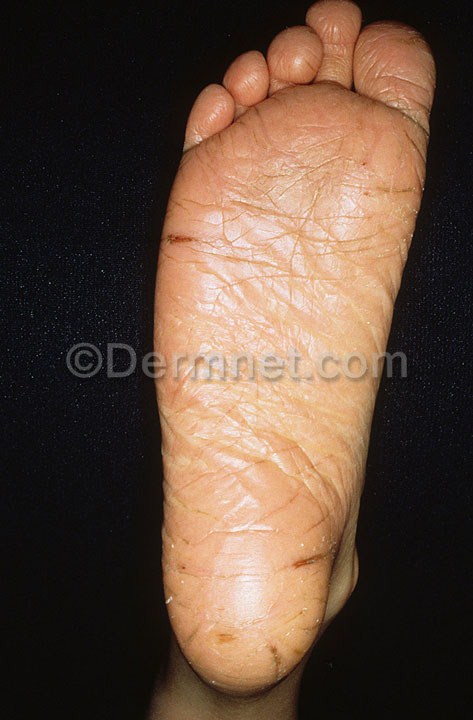
Disease: Atopic Dermatitis Photos